RGB frame:
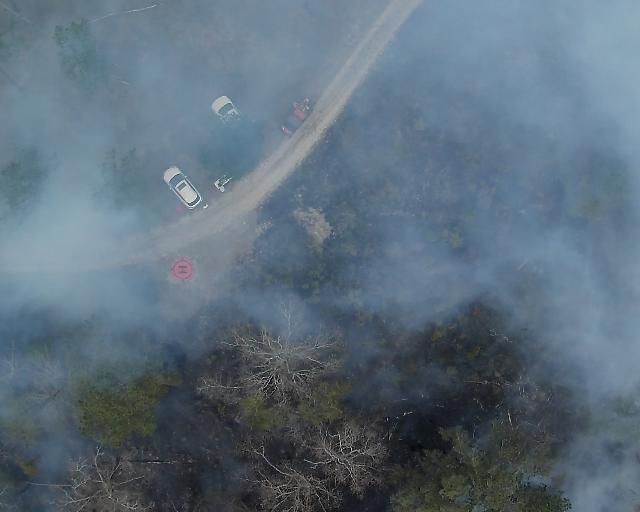
Thermal frame:
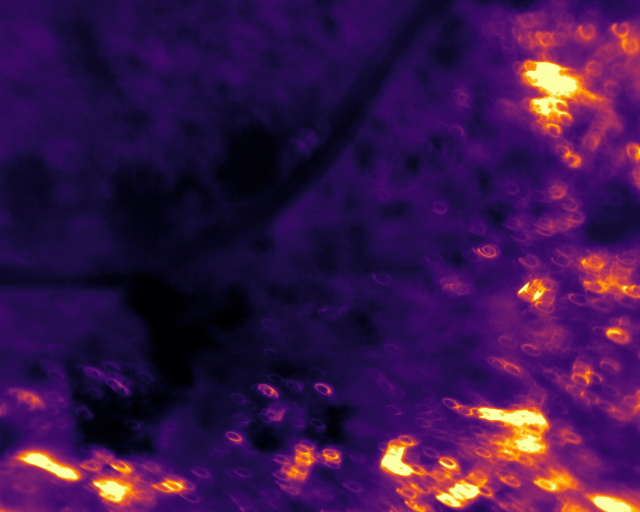
Captured: 2026-02-26 03:11:22
Pixels at or above 80 °C: 6628 (fraction of frame: 0.02023)